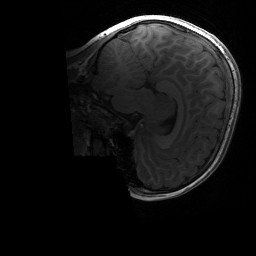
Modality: T1w
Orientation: sagittal
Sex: male
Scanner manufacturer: siemens
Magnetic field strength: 3 T
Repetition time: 1.9 s
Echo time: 0.00243 s